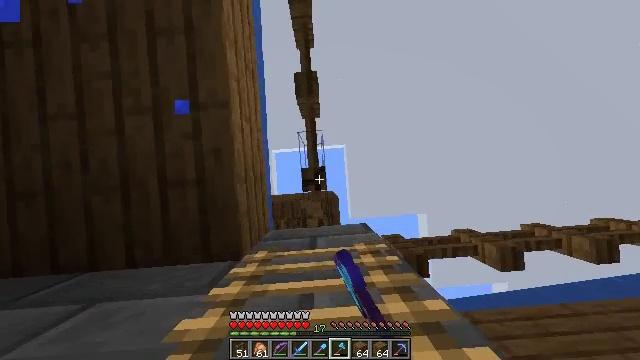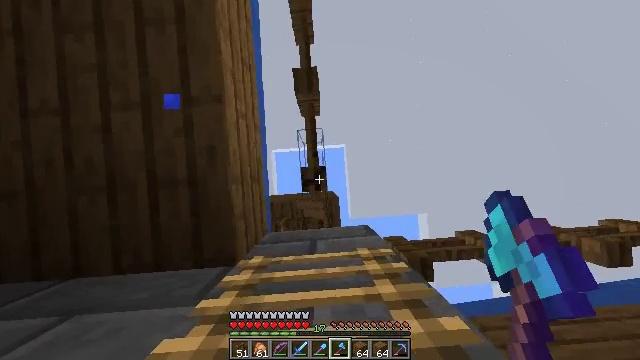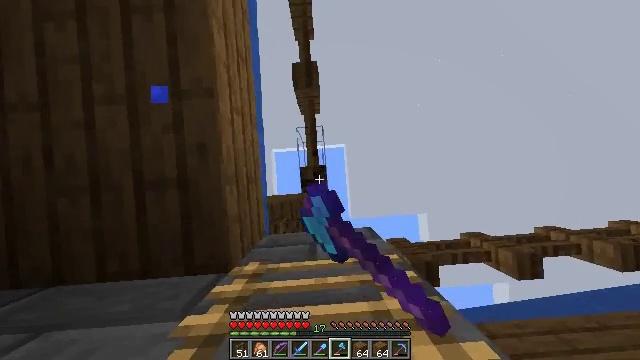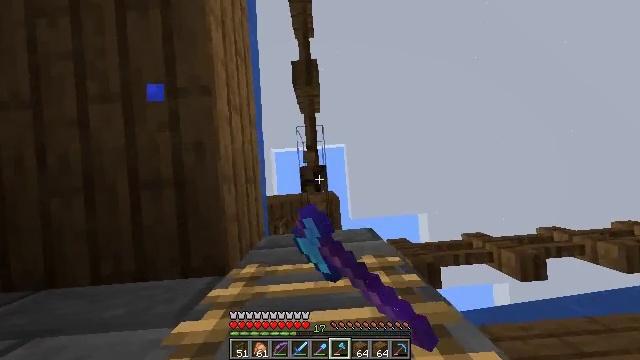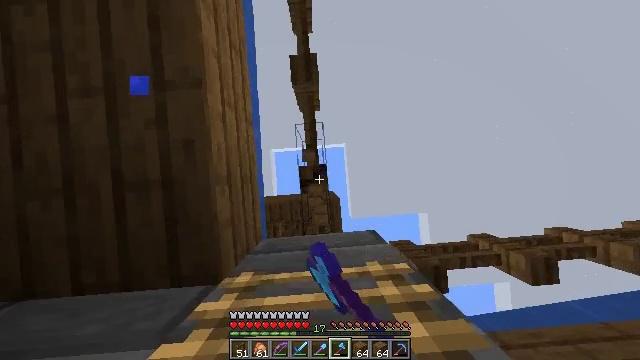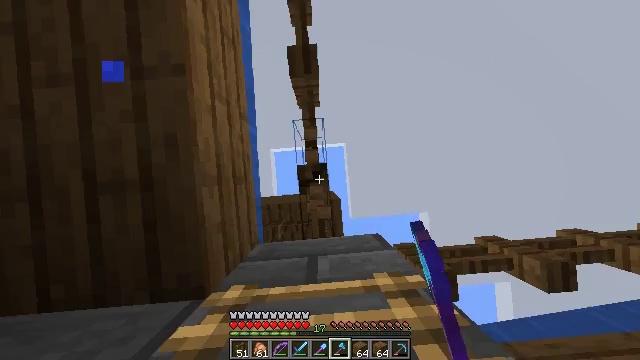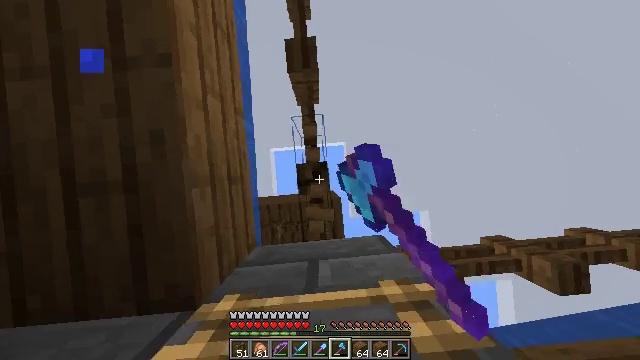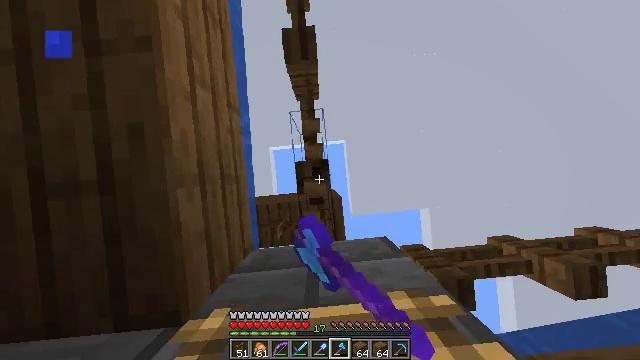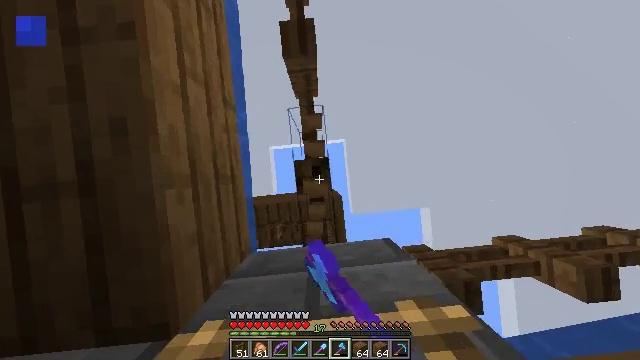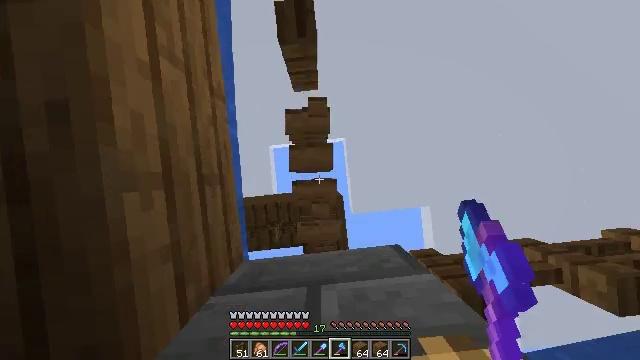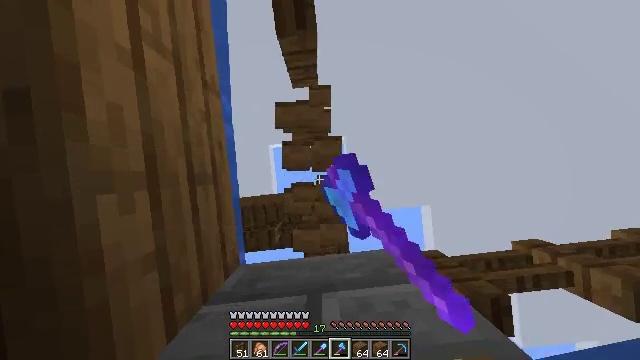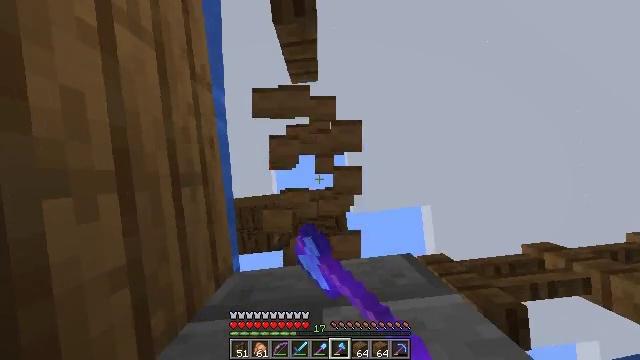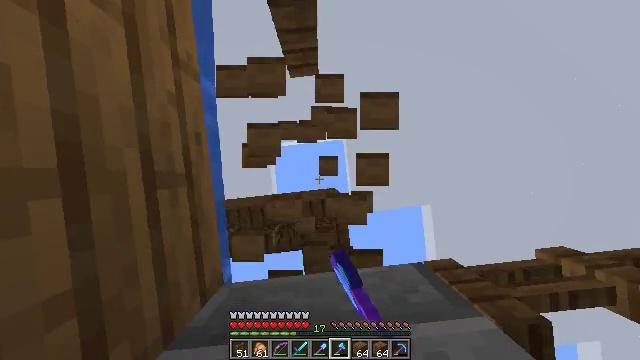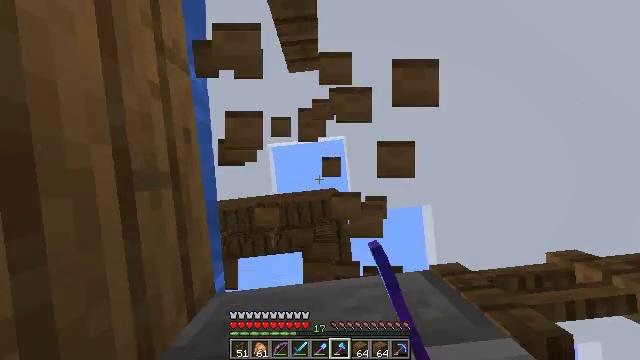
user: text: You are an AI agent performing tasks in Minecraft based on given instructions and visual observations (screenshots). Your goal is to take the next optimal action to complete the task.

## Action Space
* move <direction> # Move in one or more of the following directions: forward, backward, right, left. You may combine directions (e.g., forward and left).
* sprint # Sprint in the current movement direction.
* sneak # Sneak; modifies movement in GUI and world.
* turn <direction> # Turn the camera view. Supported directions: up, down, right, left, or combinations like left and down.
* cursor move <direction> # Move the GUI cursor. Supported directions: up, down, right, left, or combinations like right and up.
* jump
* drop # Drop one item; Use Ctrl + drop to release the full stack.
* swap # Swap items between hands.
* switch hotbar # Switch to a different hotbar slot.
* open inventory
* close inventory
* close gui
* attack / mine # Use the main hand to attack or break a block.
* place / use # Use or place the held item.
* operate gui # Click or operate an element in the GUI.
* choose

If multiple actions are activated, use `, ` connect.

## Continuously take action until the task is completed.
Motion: motion action
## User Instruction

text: Gather spruce fence pieces.
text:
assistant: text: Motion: move forward, attack / mine, jump
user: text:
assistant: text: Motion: move forward, attack / mine, jump
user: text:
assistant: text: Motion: move forward, attack / mine, jump
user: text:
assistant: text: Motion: move forward, attack / mine, jump
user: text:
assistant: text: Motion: move forward, attack / mine, jump
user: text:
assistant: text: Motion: move forward, attack / mine, jump
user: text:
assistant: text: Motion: move forward, attack / mine, jump
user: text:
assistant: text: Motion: move forward, attack / mine, jump
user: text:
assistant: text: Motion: move forward, attack / mine, jump
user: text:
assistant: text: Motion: move forward, attack / mine, jump
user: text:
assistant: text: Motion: move forward, attack / mine, jump
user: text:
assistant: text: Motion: move forward, attack / mine, jump
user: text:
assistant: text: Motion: move forward, attack / mine, jump
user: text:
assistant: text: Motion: attack / mine, jump